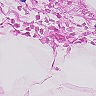
Metastatic tissue present: no